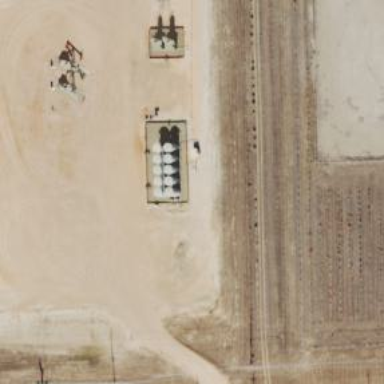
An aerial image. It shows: Storage tank with man-made structure.